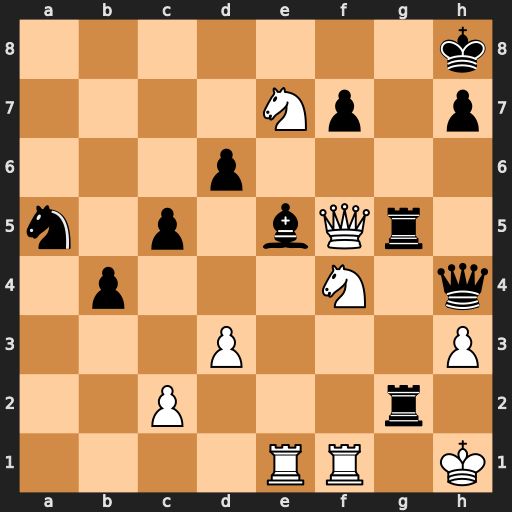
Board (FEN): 7k/4Np1p/3p4/n1p1bQr1/1p3N1q/3P3P/2P3r1/4RR1K
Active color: w
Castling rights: -
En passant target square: -
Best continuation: Nxg2 Rxf5 Nxh4 Rxf1+ Rxf1